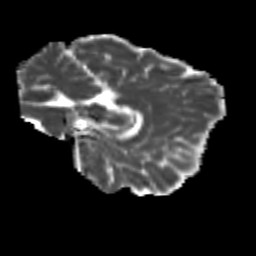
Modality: MD
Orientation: sagittal
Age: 23
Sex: female
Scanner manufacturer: siemens
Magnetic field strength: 3 T
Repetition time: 3.5 s
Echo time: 0.104 s